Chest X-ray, PA view. Patient: 15 years old, sex F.
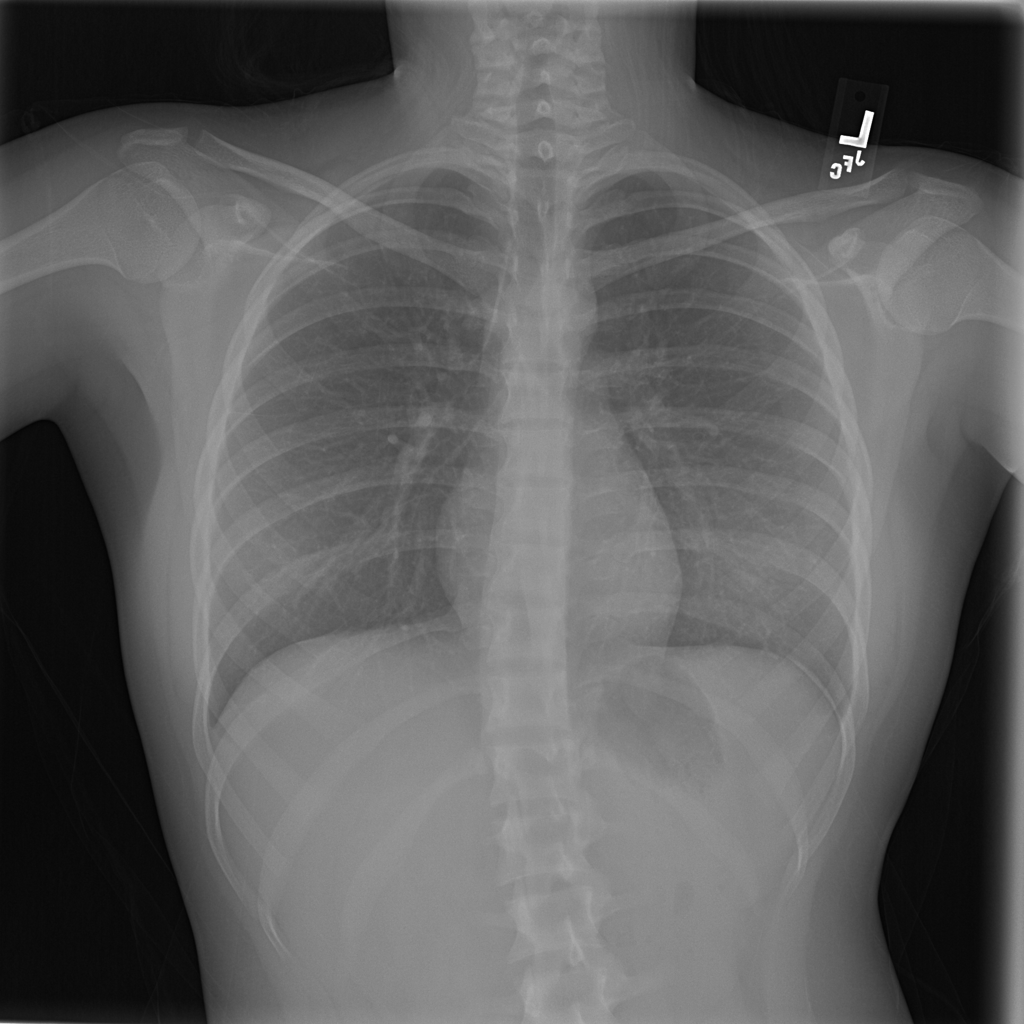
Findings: No Finding